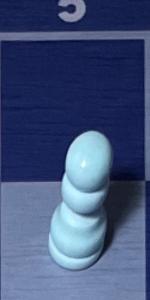
Label: Pawn_White